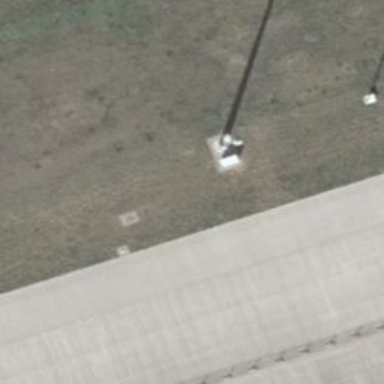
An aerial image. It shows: Mast with floodlight lamp attached to it.